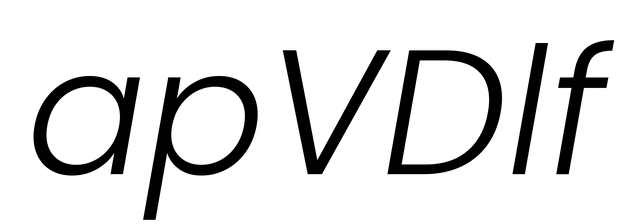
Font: Poppins-LightItalic